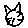
Label: cat